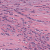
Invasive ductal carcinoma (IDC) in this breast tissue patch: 1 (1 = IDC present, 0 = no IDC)